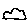
Label: cloud